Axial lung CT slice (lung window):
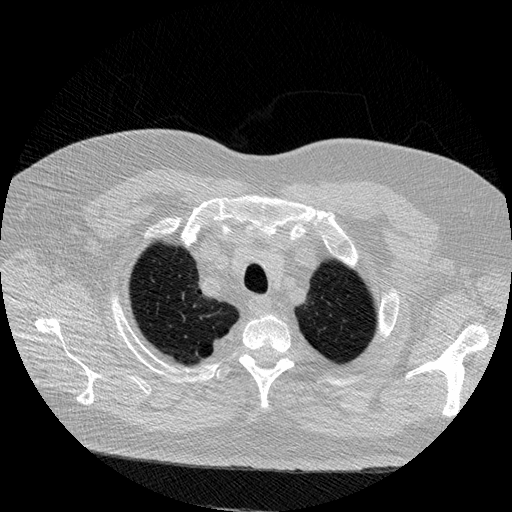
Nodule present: no